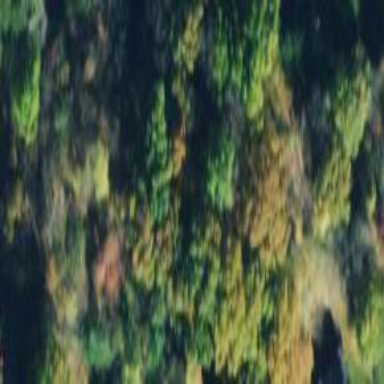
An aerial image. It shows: Forest area.